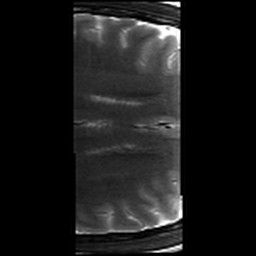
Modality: T2w
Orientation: axial
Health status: healthy
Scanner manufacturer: siemens
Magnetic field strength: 3 T
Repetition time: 8.02 s
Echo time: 0.08 s